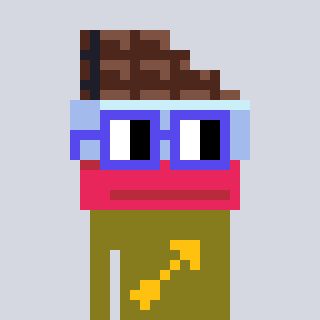
a pixel art character with square blue glasses, a chocolate-shaped head and a gunk-colored body on a cool background